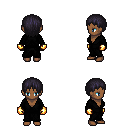
a pixel art fantasy rpg character, female body template, human, dark skin, gray robe, gold greaves, raven plain hairstyle, gold gloves, four views (front, back, left, right), 2x2 character sprite sheet, small pixel art, hard edges, no anti-aliasing